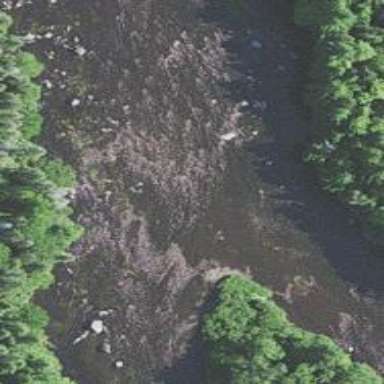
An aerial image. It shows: Rapids in the waterway.